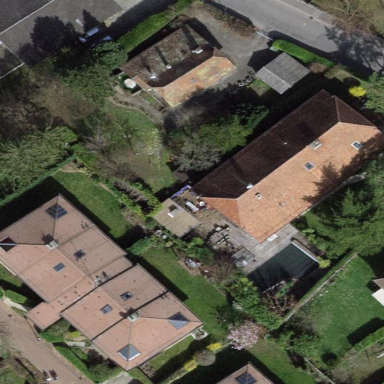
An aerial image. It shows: Garden surrounded by fence.